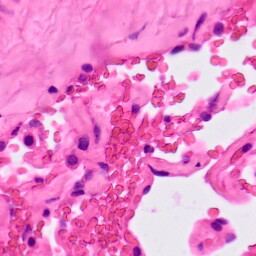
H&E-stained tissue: Lung